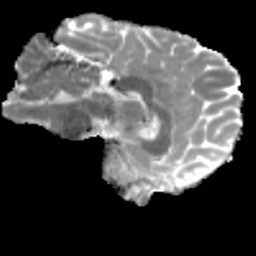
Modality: MD
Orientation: sagittal
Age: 27
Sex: female
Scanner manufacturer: siemens
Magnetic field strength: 3 T
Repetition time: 3.5 s
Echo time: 0.086 s